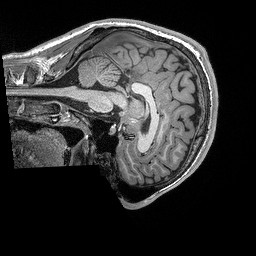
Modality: T1w
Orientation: sagittal
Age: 20
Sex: male
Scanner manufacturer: siemens
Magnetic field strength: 3 T
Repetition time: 2.3 s
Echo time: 0.00298 s